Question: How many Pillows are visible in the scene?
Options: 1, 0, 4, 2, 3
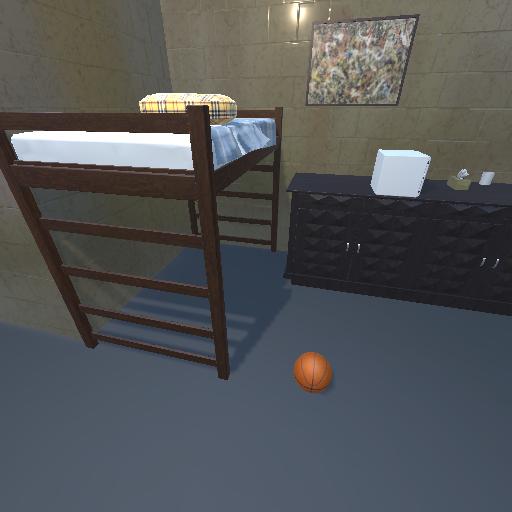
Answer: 1